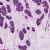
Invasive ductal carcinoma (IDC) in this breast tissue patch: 1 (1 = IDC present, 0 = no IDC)